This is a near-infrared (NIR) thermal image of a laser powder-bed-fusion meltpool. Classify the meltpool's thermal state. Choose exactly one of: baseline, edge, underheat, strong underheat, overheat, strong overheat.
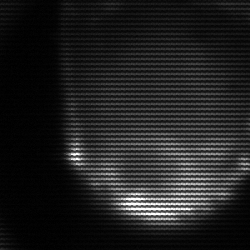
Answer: edge